Question: I am working on an add-in for powerpoint where I need the use to supply a given color - preferably in RGB terms. Is there a way in VBA to display the colorpicker?

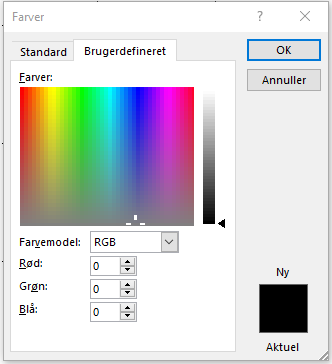
Answer: In getting the palette colors is easy. This changes the background of the cells in worksheet 1, as per the selected color from the palette:
'''
Sub TestMe()
Dim rgbSet As Variant: rgbSet = Application.Dialogs(xlDialogEditColor).Show(1)
If rgbSet Then Worksheets(1).Cells.Interior.Color = ThisWorkbook.Colors(1)
End Sub
'''
In (and other VBA hosting applications), the task requires an external dll:
'''
Option Explicit
Private Declare Function ChooseColor_Dlg Lib "comdlg32.dll" _
Alias "ChooseColorA" (pcc As CHOOSECOLOR_TYPE) As Long
Private Type CHOOSECOLOR_TYPE
lStructSize As Long
hwndOwner As Long
hInstance As Long
rgbResult As Long
lpCustColors As Long
flags As Long
lCustData As Long
lpfnHook As Long
lpTemplateName As String
End Type
Private Const CC_ANYCOLOR = &H100
Private Const CC_ENABLEHOOK = &H10
Private Const CC_ENABLETEMPLATE = &H20
Private Const CC_ENABLETEMPLATEHANDLE = &H40
Private Const CC_FULLOPEN = &H2
Private Const CC_PREVENTFULLOPEN = &H4
Private Const CC_RGBINIT = &H1
Private Const CC_SHOWHELP = &H8
Private Const CC_SOLIDCOLOR = &H80
'''
In the same module, write the code:
'''
Private Sub TestMe()
Dim CC_T As CHOOSECOLOR_TYPE, Retval As Variant
Static BDF(16) As Long
BDF(0) = RGB(0, 255, 0) 'first defined color
BDF(1) = RGB(255, 0, 0) 'second defined color
BDF(2) = RGB(0, 0, 255) 'third defined color
With CC_T
.lStructSize = Len(CC_T)
.flags = CC_RGBINIT Or CC_ANYCOLOR Or CC_FULLOPEN Or _
CC_PREVENTFULLOPEN
.rgbResult = RGB(0, 255, 0)
.lpCustColors = VarPtr(BDF(0))
End With
Retval = ChooseColor_Dlg(CC_T)
If Retval <> 0 Then
Dim labelObj As Object
Set labelObj = ActivePresentation.Slides(1).Shapes.AddLine(100, 100, 200, 200).Line
With labelObj
.Weight = 25
.ForeColor.RGB = CC_T.rgbResult
End With
End If
End Sub
'''
<URL>
And this is the final result:
<URL>
<URL>.